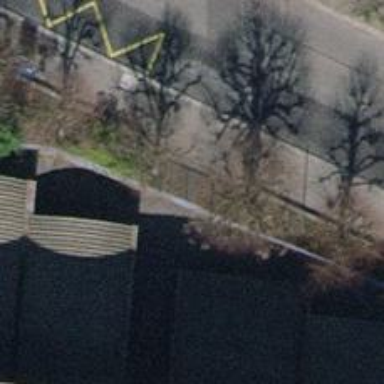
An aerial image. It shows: Avenue of trees.